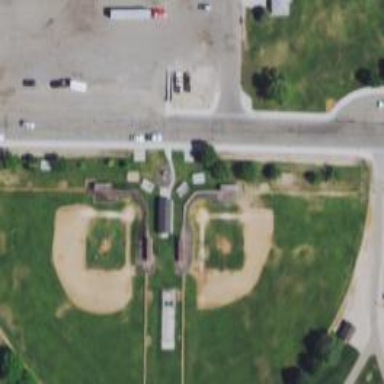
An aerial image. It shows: Baseball pitch for leisure land activities.